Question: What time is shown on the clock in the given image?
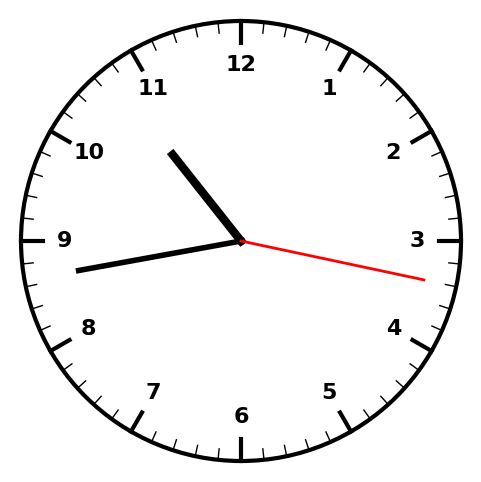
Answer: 10:43:17